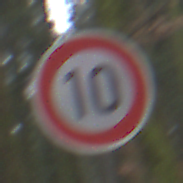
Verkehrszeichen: Geschwindigkeit10
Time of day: Midday
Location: Outdoor (Nature)
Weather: Overcast
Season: NotSpecified
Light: Natural